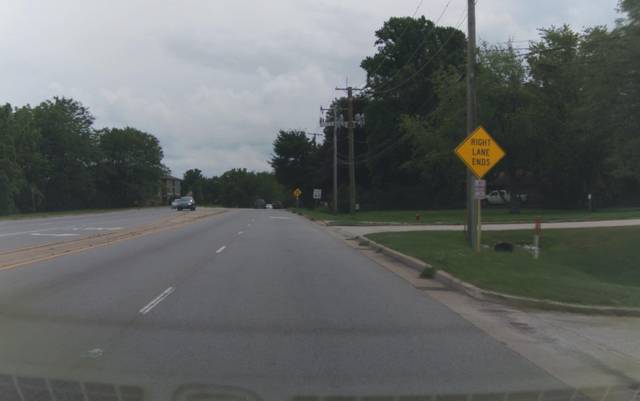
Region: United States
Coordinates: 41.761, -88.442